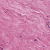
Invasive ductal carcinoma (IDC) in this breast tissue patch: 0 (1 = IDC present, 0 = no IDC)